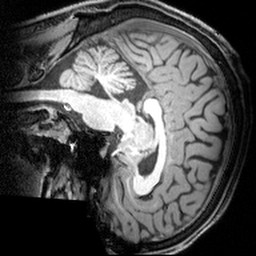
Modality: T1w
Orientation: sagittal
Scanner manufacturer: siemens
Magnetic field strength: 3 T
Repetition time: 1.9 s
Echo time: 0.00397 s